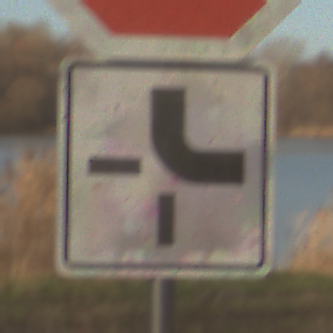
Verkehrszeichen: VerlaufVorfahrtsstrasse4
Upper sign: Stop
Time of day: SunriseSunset
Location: Outdoor (Nature)
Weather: PartlyCloudy
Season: NotSpecified
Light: Natural